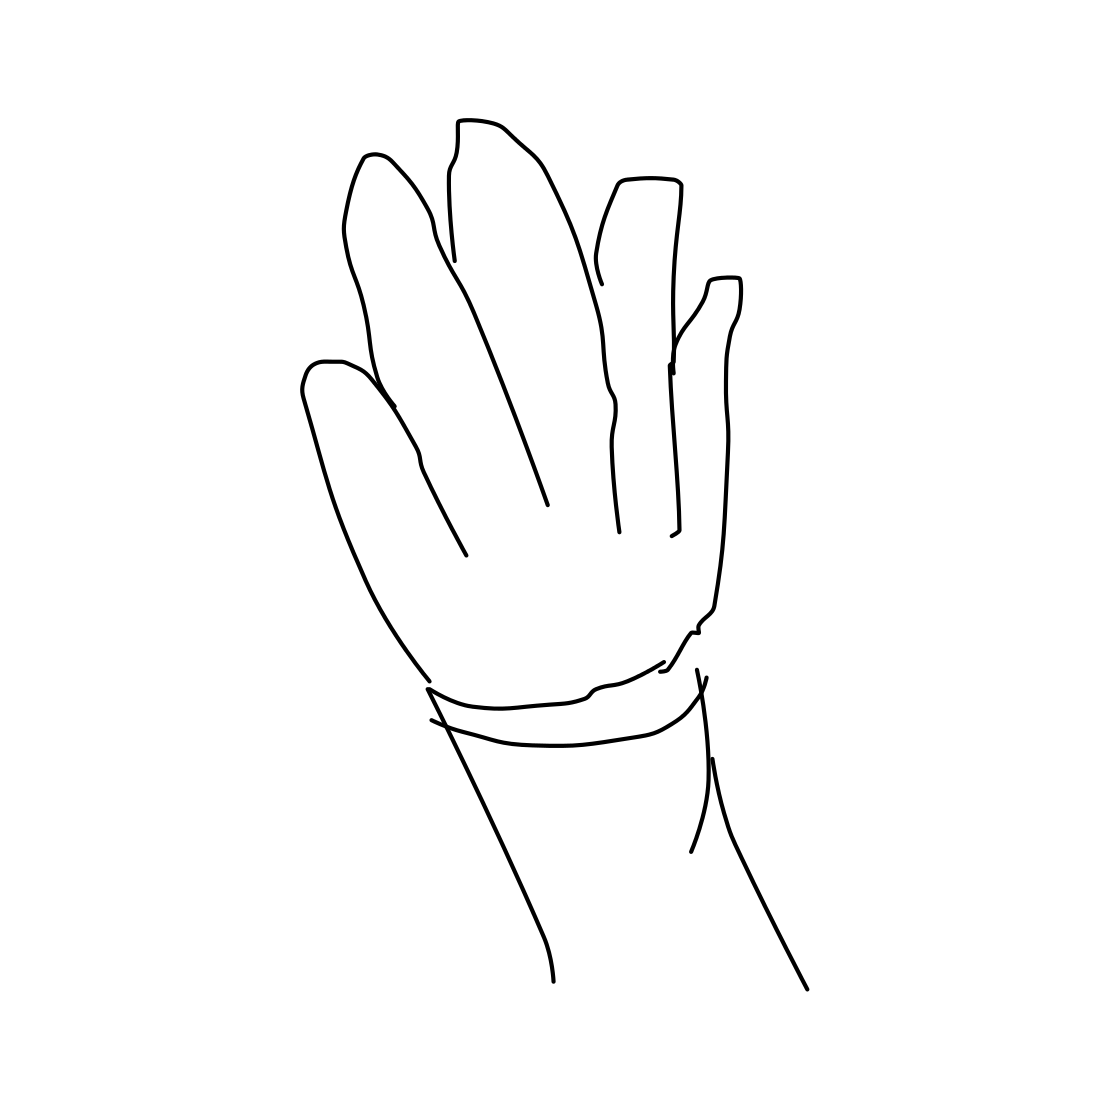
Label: hand